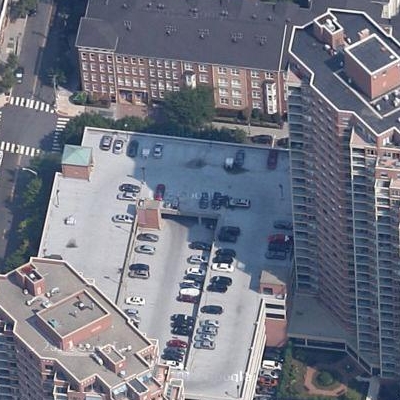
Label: cIndustry